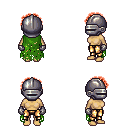
a pixel art fantasy rpg character, female body template, human, tanned skin, green tattered cape, gold greaves, red curly afro hairstyle, metal helm, metal gloves, four views (front, back, left, right), 2x2 character sprite sheet, small pixel art, hard edges, no anti-aliasing